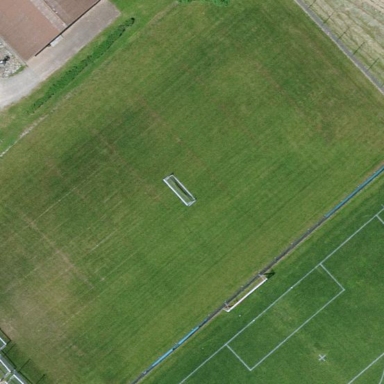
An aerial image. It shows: Soccer pitch with artificial turf for leisure sports activities.